Question: I have previously asked this question but ran into difficulties in implementing the given answer.
I was told that the following code would do what I required (that was list all available IPs on the device that was running my app and display them as a list, allowing the user to choose one).
'''
var ips = NetworkInterface.GetAllNetworkInterfaces()
.Where(inf => inf.NetworkInterfaceType != NetworkInterfaceType.Loopback)
.Where(inf => inf.OperationalStatus == OperationalStatus.Up)
.Select(x => new{
name = x.Name,
ips = x.GetIPProperties().UnicastAddresses.Select(y=>y.Address)
.ToList()
})
.ToList();
'''
It now turns out most of this is not available to Windows Phone or Windows Store users.
I think what I need lies in the 'Microsoft.Phone.Net.NetworkInformation' namespace but I can't pinpoint the exact method I'd need.
I do the same in Android and Apple which is fairly straightforward. An example of the Apple view is below:

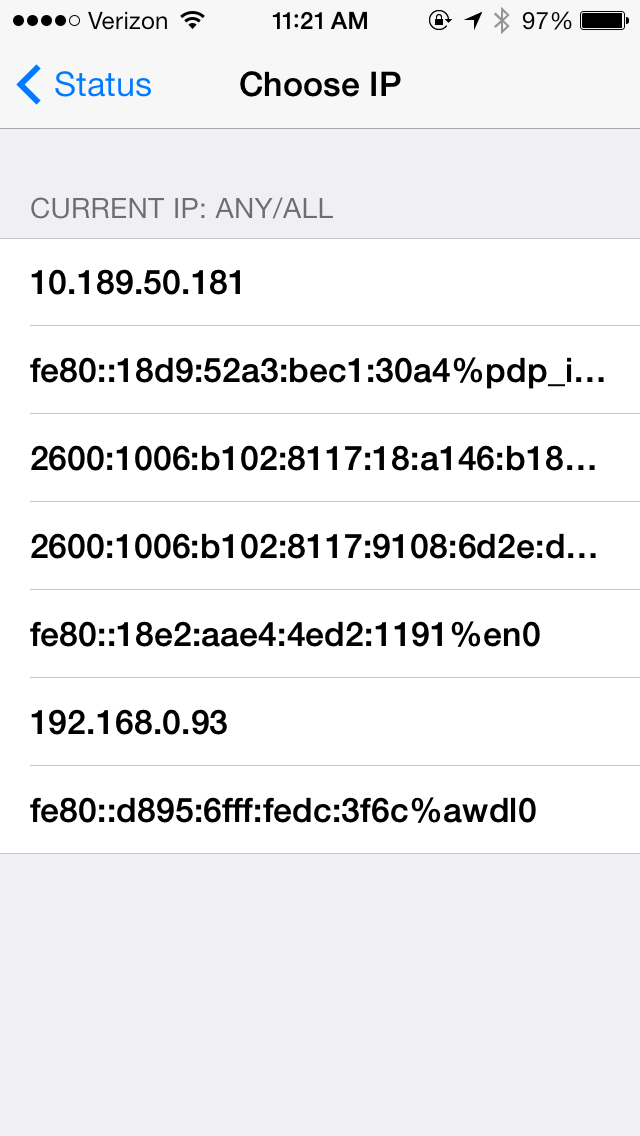
Answer: 'using Windows.Networking.Connectivity;'
'''
var ips = NetworkInformation.GetHostNames()
.Where(x => x.IPInformation != null)
.Select(x => x.DisplayName)
.ToList();
'''